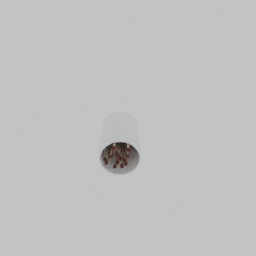
Label: decoration